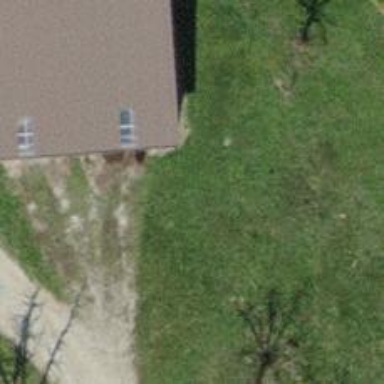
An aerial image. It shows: Gabled roof on farm auxiliary building.